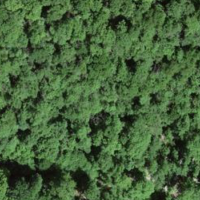
EUNIS habitat code: 41
Species observed at this site:
Lathyrus vernus
Laserpitium latifolium